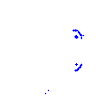
Particle: kaon